Aerial crown-view tile of a tropical tree (Barro Colorado Island, Panama), acquired 20250317:
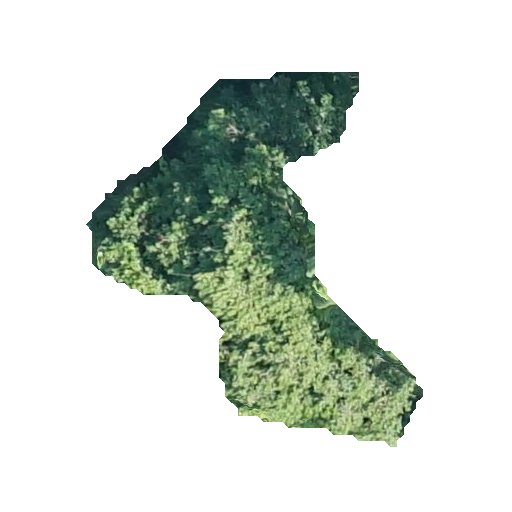
Species: Celtis schippii
GBIF accepted scientific name: Celtis schippii
Crown area: 91.34 m²